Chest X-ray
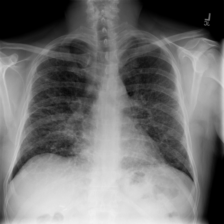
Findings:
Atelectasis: negative
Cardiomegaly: negative
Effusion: negative
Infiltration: positive
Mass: negative
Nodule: positive
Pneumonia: negative
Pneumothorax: negative
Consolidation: negative
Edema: negative
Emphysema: negative
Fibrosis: negative
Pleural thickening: negative
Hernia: negative